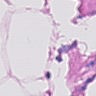
Metastatic tissue present: no